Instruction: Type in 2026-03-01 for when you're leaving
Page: home
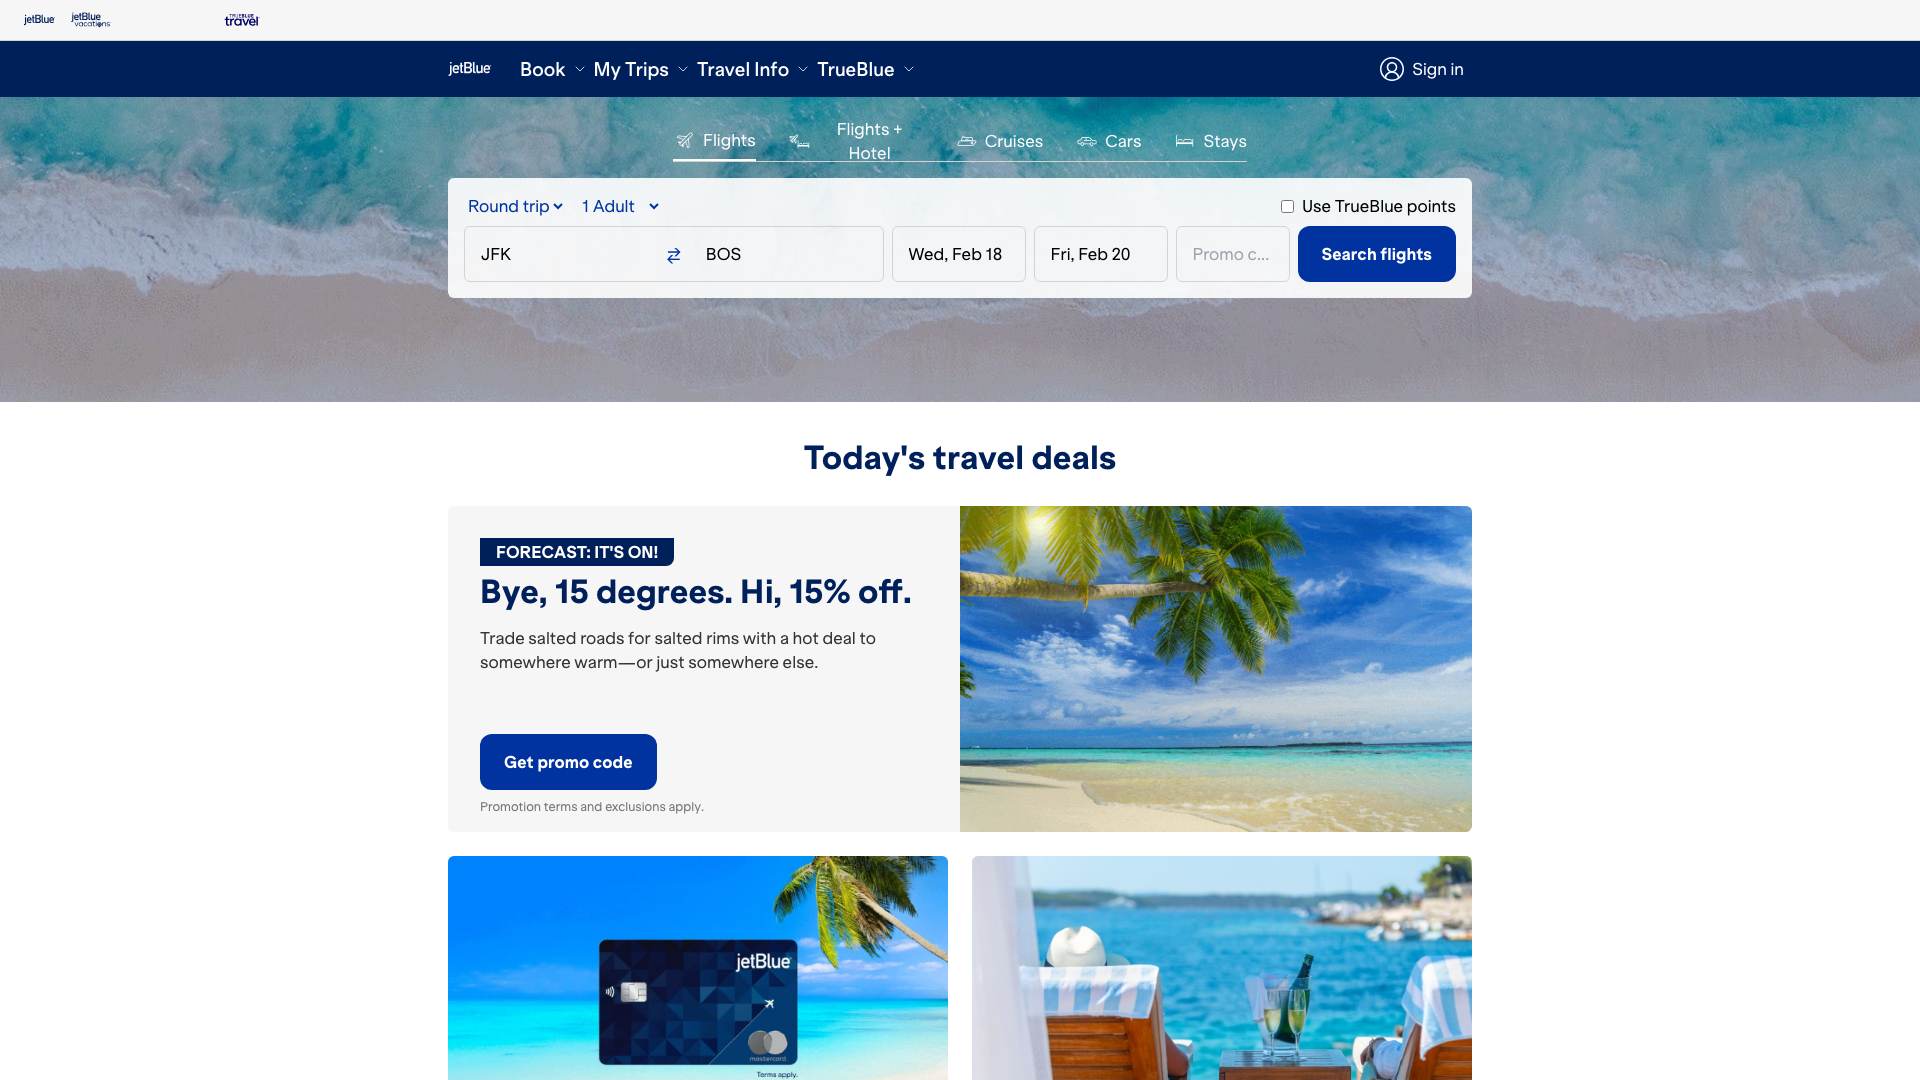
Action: type